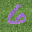
Label: 6